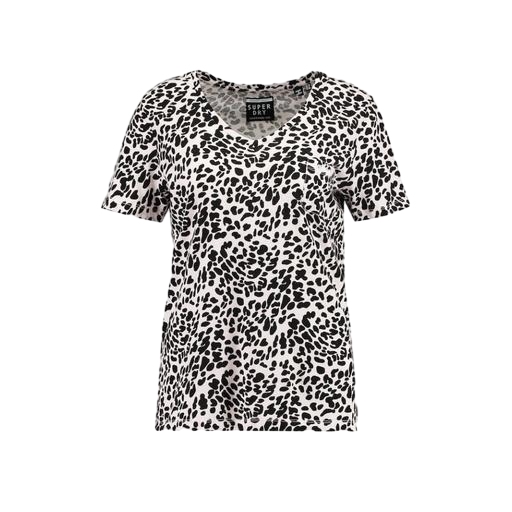
blue animal-print t-shirt only macy, black plus size printed t-shirt only macy, black animal-print sleep top, white background